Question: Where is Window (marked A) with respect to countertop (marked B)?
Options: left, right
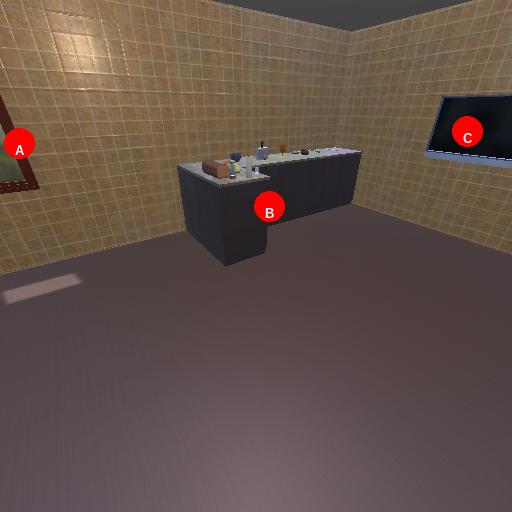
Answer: left